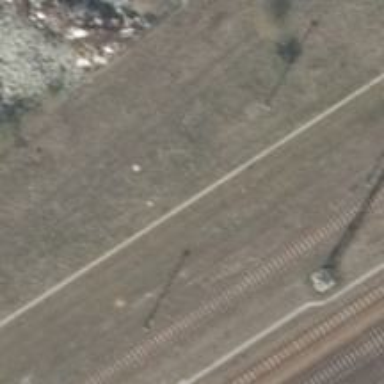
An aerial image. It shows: Disused railway yard.